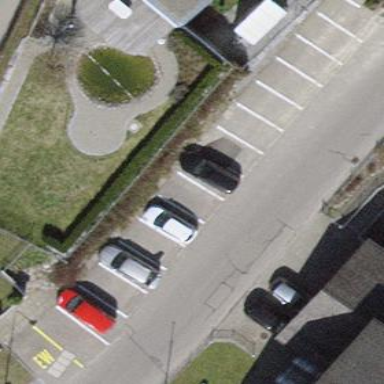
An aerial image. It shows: Street-side parking area.